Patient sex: M
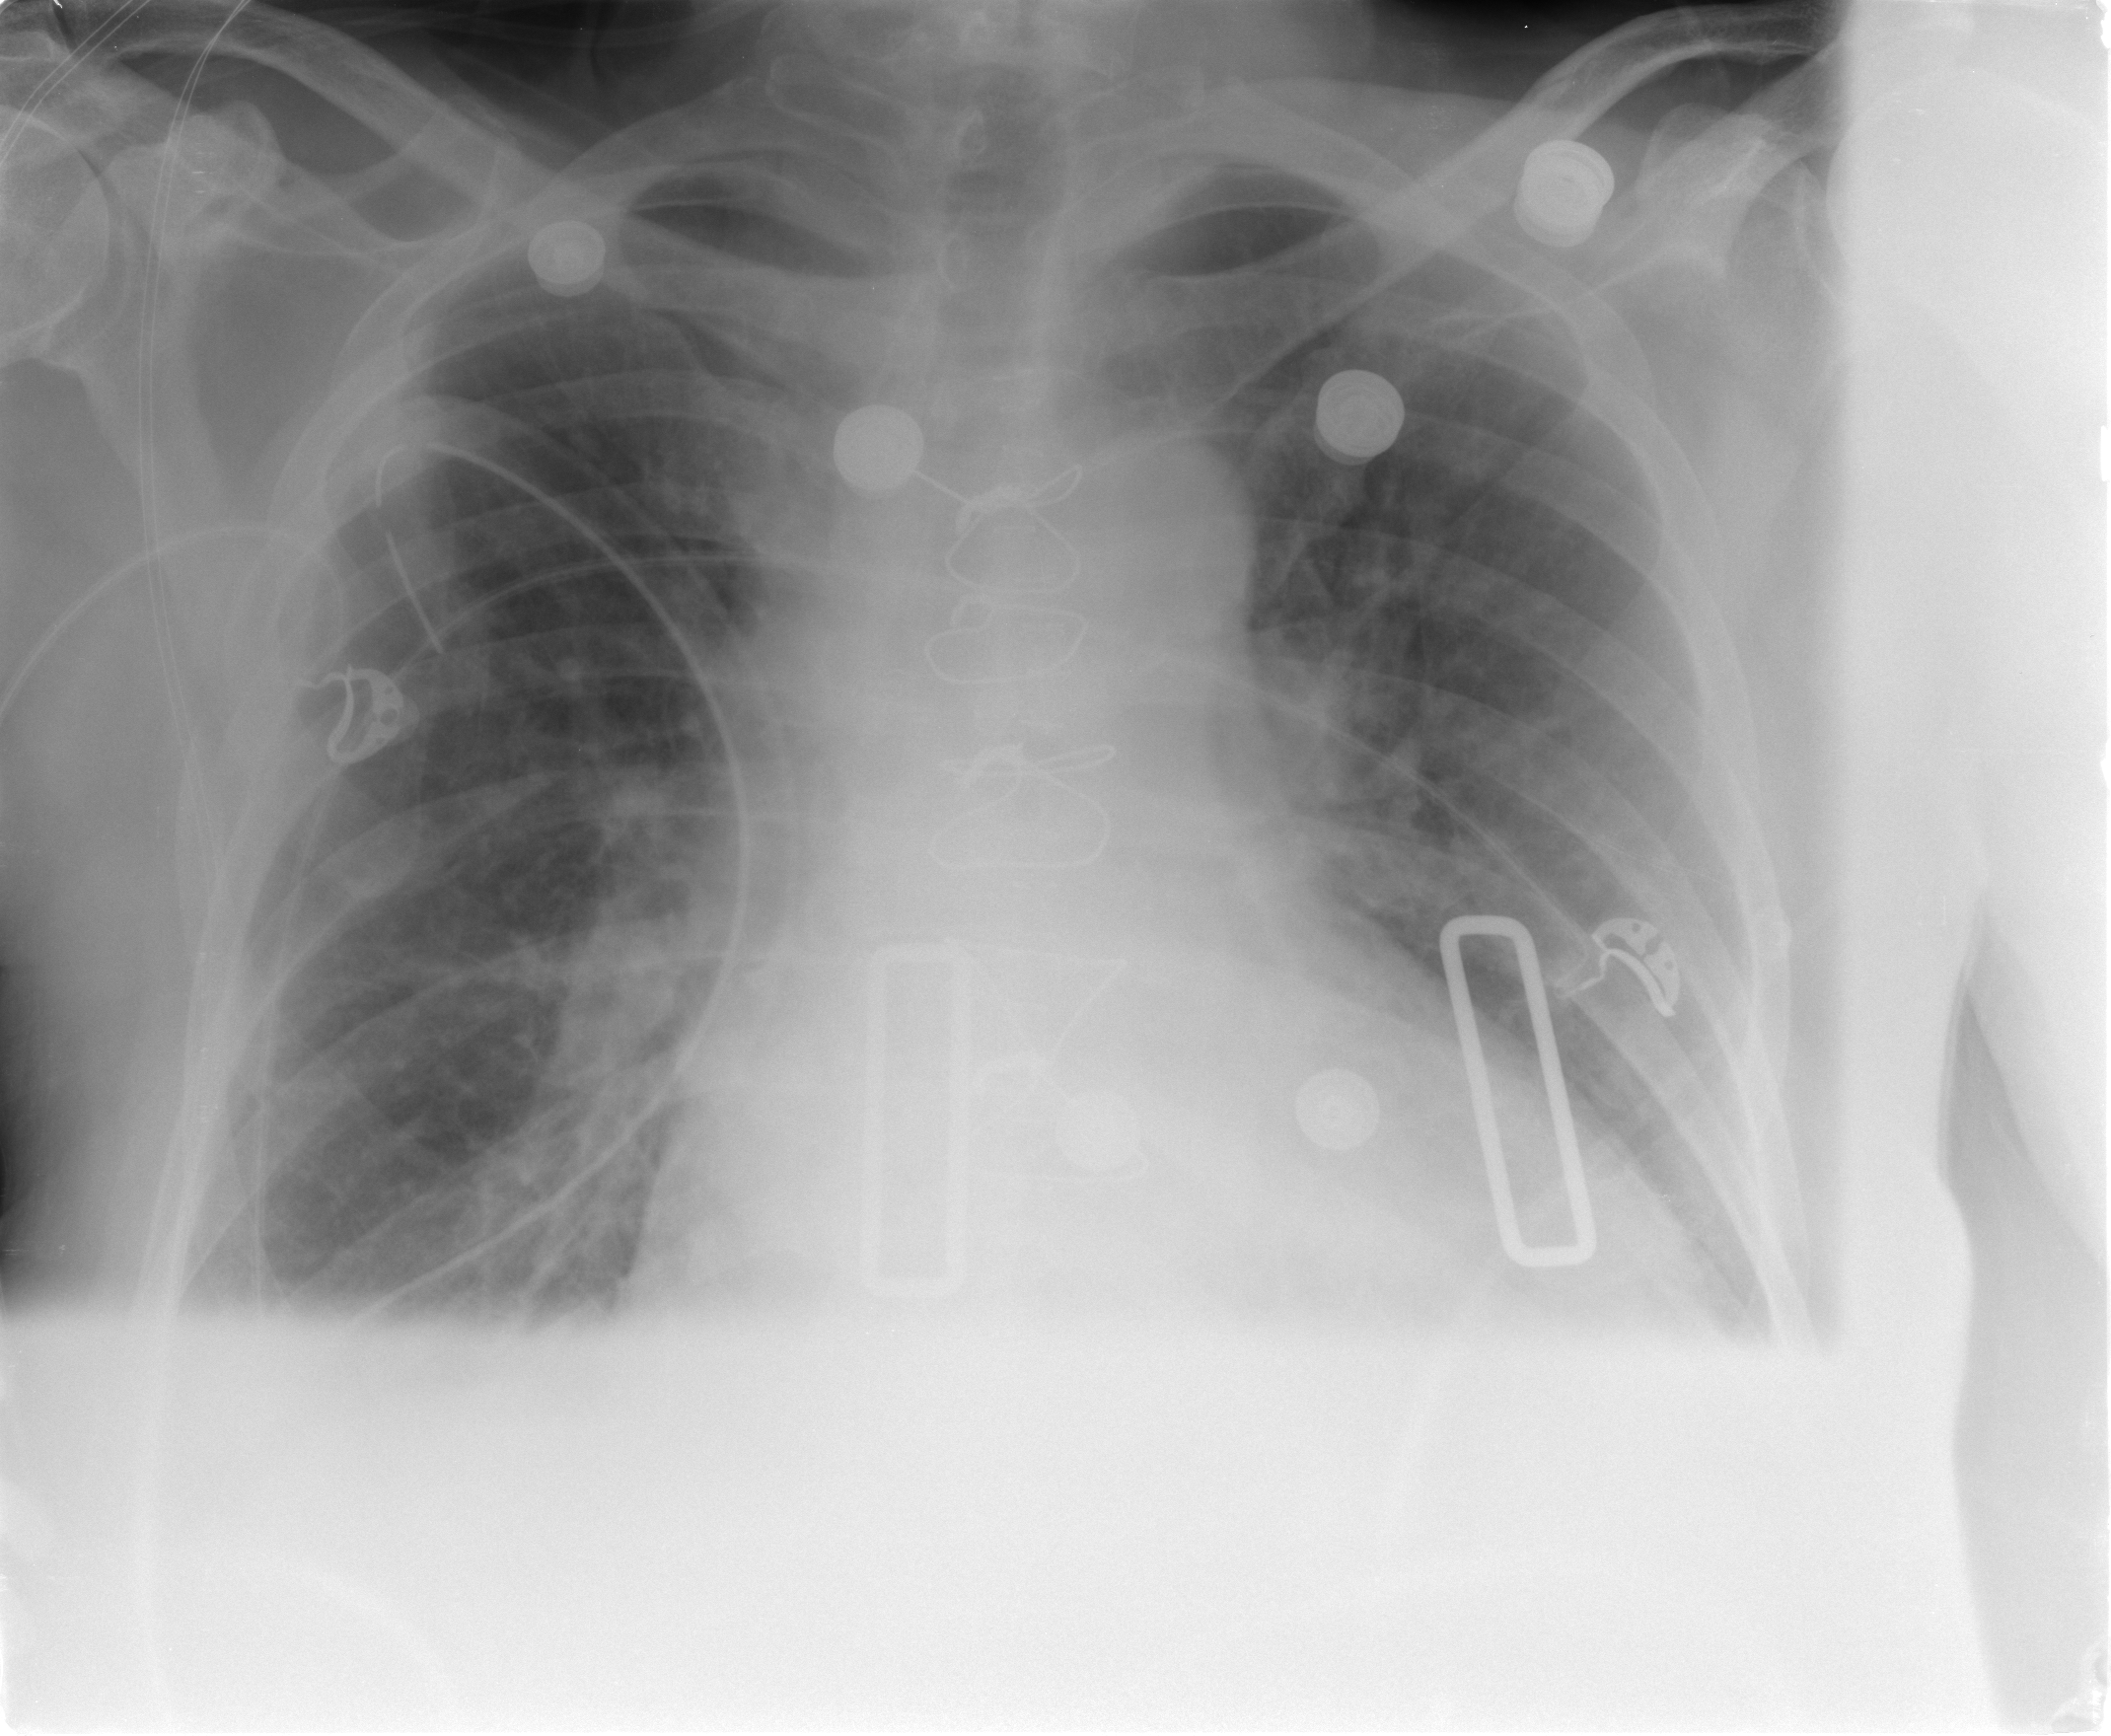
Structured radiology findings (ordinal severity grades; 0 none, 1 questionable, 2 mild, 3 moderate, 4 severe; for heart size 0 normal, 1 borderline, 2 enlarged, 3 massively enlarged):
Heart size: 2
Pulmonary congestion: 1
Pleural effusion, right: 0
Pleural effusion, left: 0
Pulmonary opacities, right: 0
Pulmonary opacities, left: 0
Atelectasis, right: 2
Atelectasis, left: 2